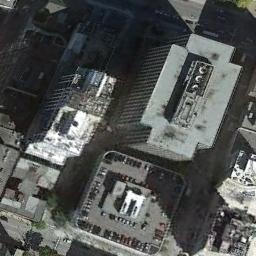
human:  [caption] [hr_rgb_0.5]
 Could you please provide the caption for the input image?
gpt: In a business district there are several tall buildings of different shapes and several roads with many cars  There are many cars in the open space beside the road .

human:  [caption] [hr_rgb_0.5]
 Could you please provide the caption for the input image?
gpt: There aren't many cars on the road next to the building .

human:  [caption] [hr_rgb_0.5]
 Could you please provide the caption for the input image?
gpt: A commercial area has some buildings of different heights and one of buildings has a parking lot on the roof .

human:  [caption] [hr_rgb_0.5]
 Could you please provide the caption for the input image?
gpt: The commercial area is near a parking lot .

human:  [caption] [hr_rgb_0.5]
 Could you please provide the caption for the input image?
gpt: A commercial area with some buildings and a parking lot .